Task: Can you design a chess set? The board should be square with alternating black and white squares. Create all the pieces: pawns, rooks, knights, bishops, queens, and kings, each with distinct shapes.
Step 874:
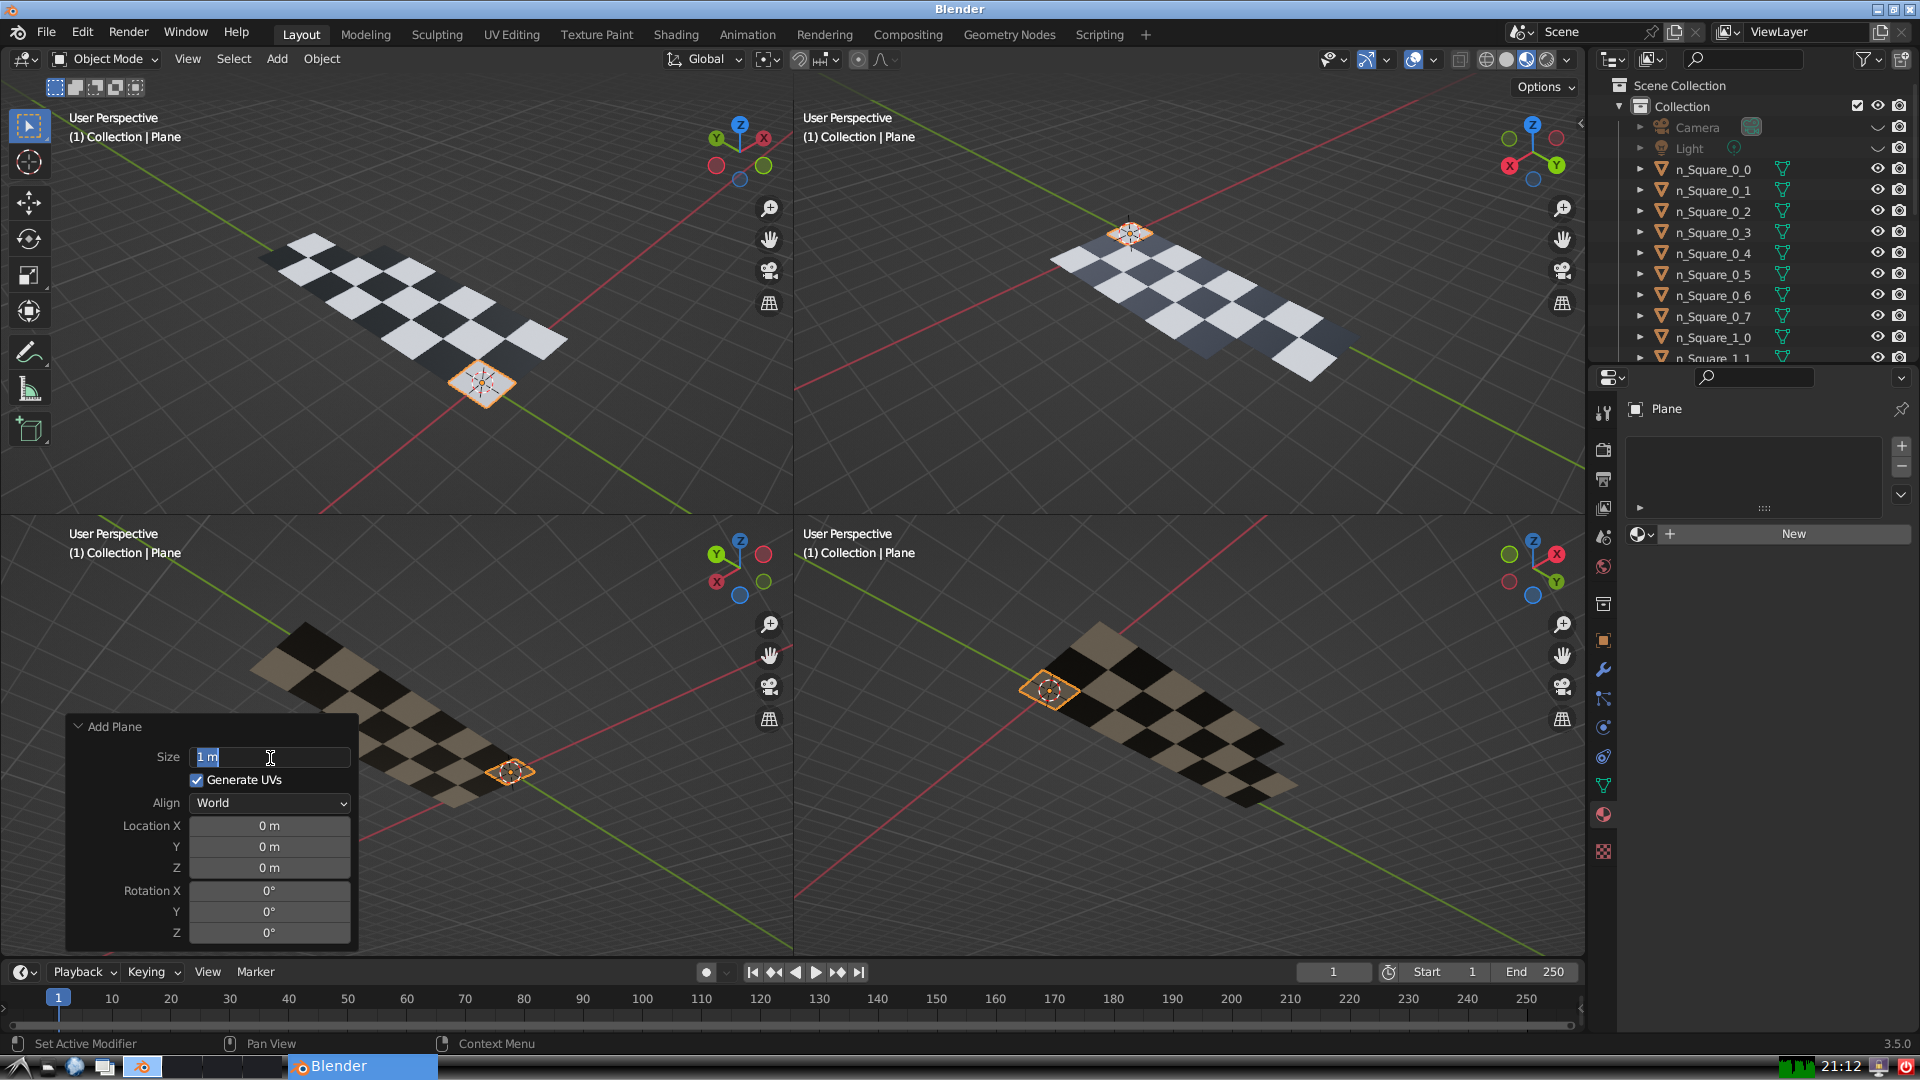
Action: input_text: 1.0